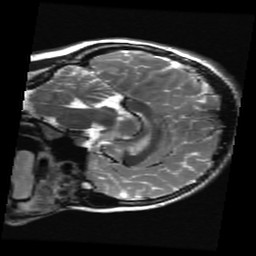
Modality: T2w
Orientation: sagittal
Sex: female
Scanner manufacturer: ge
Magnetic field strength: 3 T
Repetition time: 5 s
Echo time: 0.1017 s